Field crop: tomato
Growth stage: 1
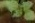
Species: solanum